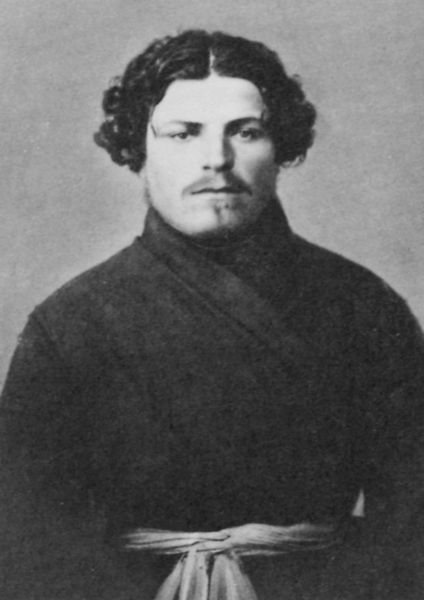
Titel: Porträt
Künstler: Russischer Photograph
Standort: London
Institution: Royal Anthropological Institute
Schlagwörter: dunkel, kopf, mann, schatten, umhang, weiß, frisur, grau, haar, hell, hintergrund, kleid, licht, mund, nase, schwarz, stirn, blick, gürtel, tuch, bart, jacke, jung, schnurrbart, arme, augen, band, gesicht, kleidung, knoten, kragen, bildnis, hals, portrait, porträt, gewand, haare, halbfigur, kutte, mantel, en face, frontal, kinn, lippe, lippen, locken, mittelscheitel, scheitel, schulter, schultern, taille, japan, düster, süden, russland, ausdruck, white, belt, black, dress, face, grey, hair, nose, old, robe, ernst, streng, mimik, picture, bauch, junge, kritisch, foto, fotografie, schwarze haare, eckig, schlicht, asien, schwarzweiss, lockig, kittel, reduziert, photo, jüngling, dunke, junger mann, sad, hüfte, rosse, man, krieger, entschlossen, background, ear, head, boy, eyes, sash, uniform, kulisse, russe, black and white, gaze, fotographie, color, scarf, sportler, beard, blaß, curl, bund, person, human, neck, mexiko, schwrz, monk, parting, warrior, towel, part, stare, chinese, shade, kimono, black hair, eyebrows, staring, asia, schnautzbart, clothing, ringeln, mnn, goatee, eyebrow, photograph, photography, judo, russia, südländer, bindegürtel, mustache, moustache, ausländer, image, serious, wickeljacke, frown, funny, halslos, parted, hear, blci, stern, facing, curly hair, curly, direct, centre, facial hair, paiting, weird, intense, mustach, korean, samurai, waist, schanutzbart, caucasian, black robe, cleft, martial art, serous, white sash, white belt, karate, centre parting, mustasche, buttchin